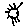
Label: sun